Field crop: maize
Growth stage: 2
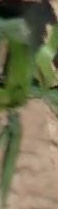
Species: maize